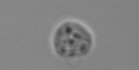
Label: Amoeba